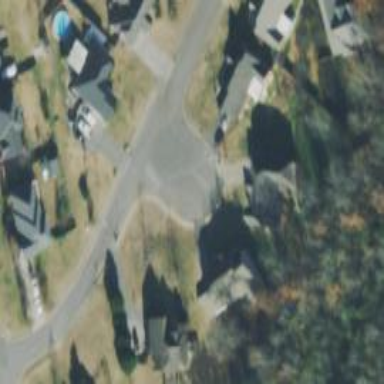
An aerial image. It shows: Turning circle on the road.